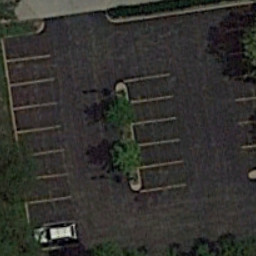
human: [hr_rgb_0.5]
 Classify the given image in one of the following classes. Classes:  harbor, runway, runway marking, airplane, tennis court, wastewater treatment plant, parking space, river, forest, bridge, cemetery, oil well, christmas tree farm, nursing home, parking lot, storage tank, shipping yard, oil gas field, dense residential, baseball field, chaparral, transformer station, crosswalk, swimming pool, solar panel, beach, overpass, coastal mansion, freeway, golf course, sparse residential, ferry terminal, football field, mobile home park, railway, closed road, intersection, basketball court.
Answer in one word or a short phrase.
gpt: parking space